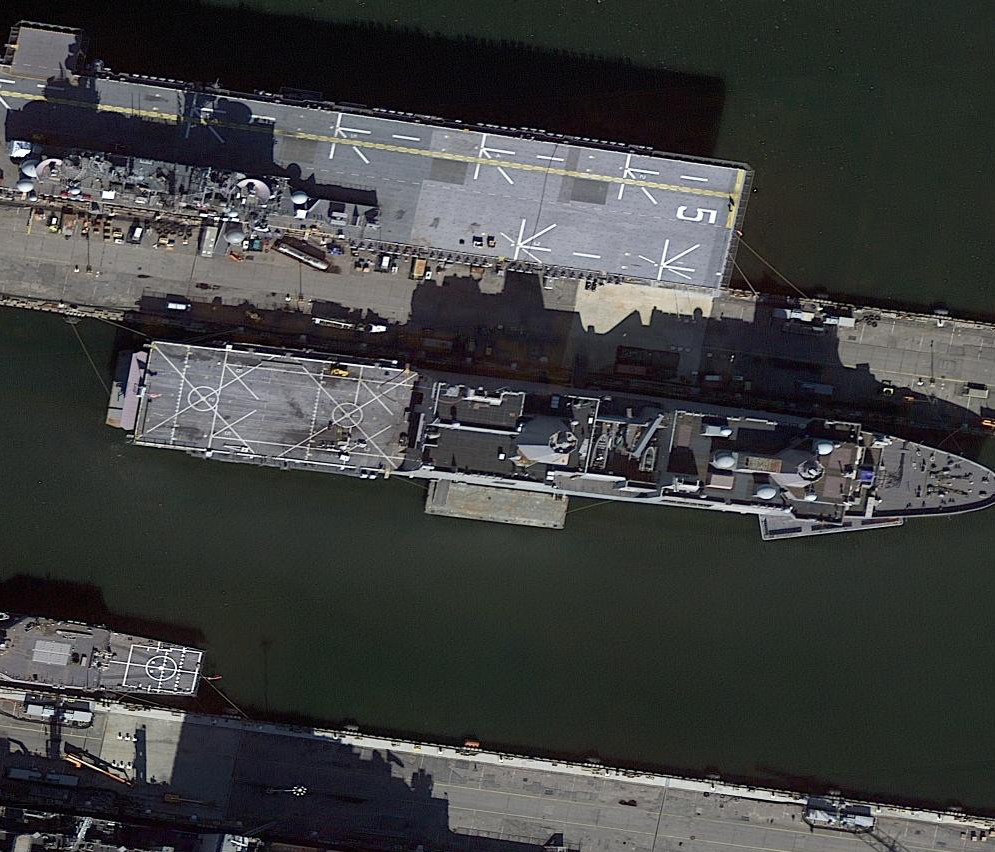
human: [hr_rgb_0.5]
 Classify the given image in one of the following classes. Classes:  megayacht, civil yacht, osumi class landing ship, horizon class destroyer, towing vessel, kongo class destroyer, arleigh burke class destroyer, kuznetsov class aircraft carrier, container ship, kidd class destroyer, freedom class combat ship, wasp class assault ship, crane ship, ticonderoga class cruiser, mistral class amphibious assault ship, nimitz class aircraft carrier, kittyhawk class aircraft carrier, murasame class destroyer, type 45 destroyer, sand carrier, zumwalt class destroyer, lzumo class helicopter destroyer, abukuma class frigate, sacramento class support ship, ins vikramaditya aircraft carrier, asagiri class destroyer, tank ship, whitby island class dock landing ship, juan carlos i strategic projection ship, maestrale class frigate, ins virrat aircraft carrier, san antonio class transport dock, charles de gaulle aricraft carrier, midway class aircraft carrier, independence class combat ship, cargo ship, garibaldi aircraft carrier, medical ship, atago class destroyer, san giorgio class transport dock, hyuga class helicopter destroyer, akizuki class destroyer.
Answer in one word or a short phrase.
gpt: San Antonio class transport dock